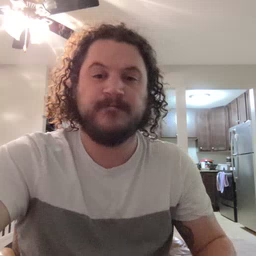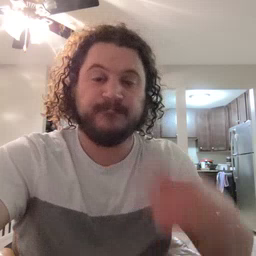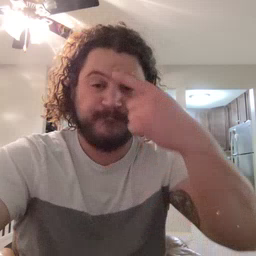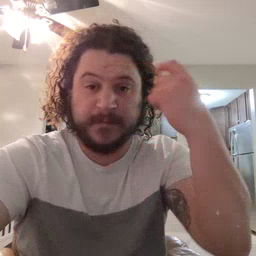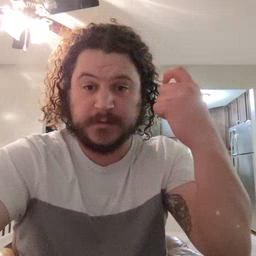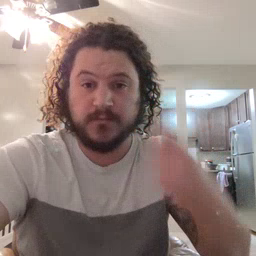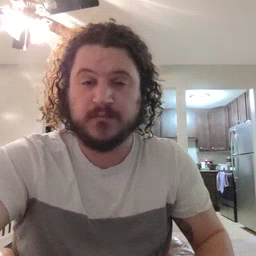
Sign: because